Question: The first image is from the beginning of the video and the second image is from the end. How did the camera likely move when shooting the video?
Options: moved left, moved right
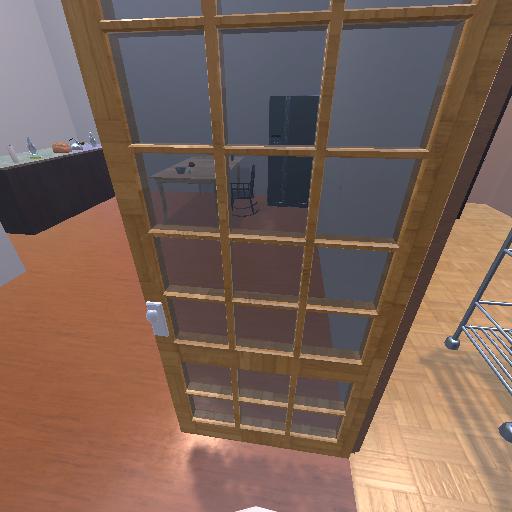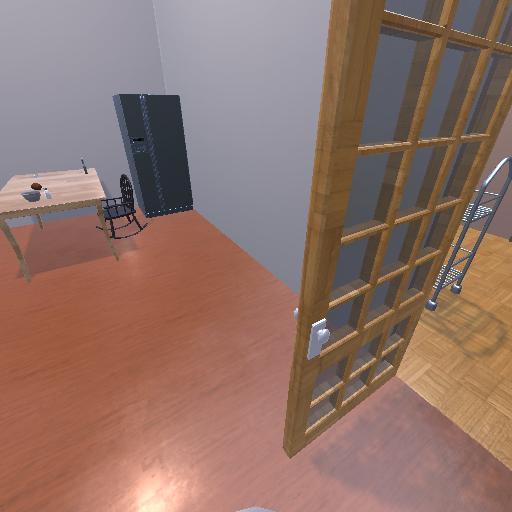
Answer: moved left